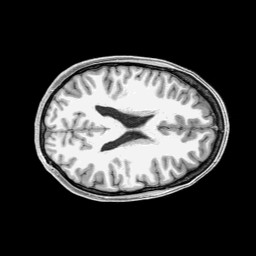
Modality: T1w
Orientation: axial